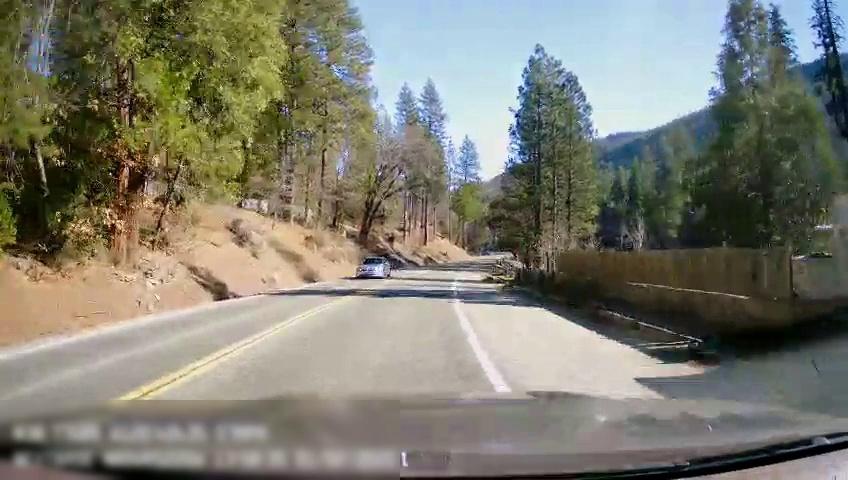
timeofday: Day
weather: Sunny
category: Drivable Space
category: Drivable Space
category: Vehicles | Car
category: Lanes | Opposite Lane
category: Lanes | Current Lane
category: Lanes | Opposite Lane
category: Lanes | Current Lane